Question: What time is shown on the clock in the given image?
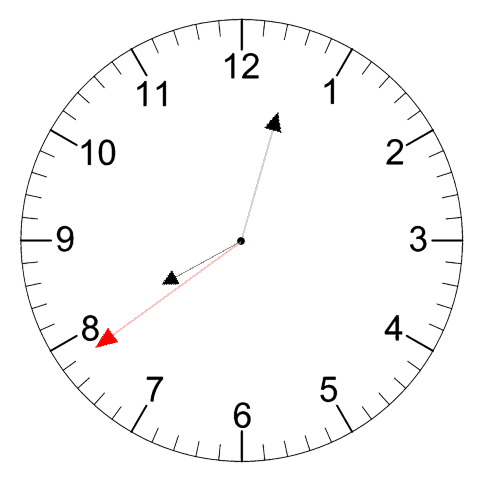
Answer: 08:02:39